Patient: sex F, age 65
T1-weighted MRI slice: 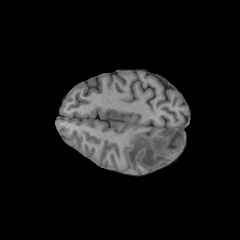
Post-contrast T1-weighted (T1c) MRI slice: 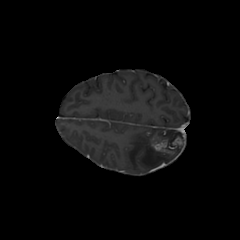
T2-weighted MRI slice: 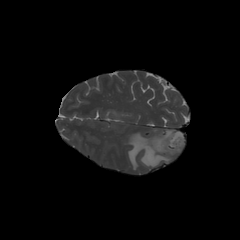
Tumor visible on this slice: yes
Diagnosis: Glioblastoma, IDH-wildtype
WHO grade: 4